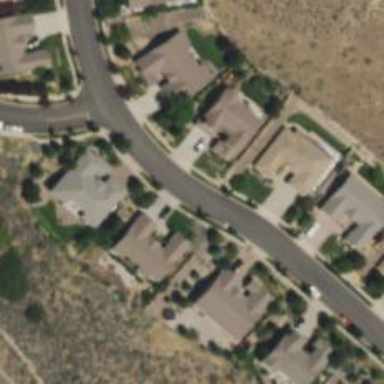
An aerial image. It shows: Residential road with separate asphalt sidewalk.